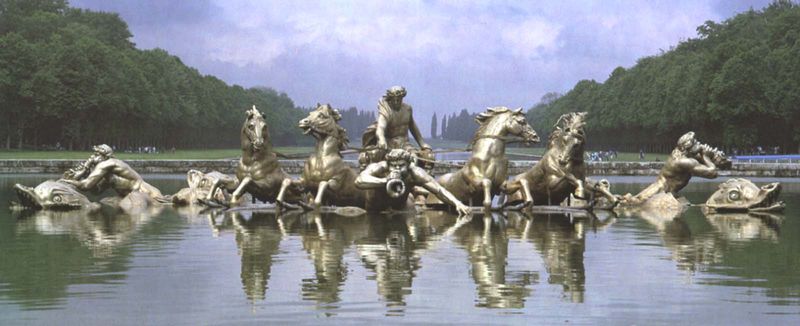
Titel: Sonnenwagen aus dem Apollo-Becken
Künstler: Jean-Baptiste Tuby
Standort: Versailles, Schlossgarten (EU - F)
Schlagwörter: wasser, landschaft, männer, park, horn, gewässer, brunnen, pferde, reiter, skulptur, sattel, muskeln, bronze, reflexion, foto, mythologie, versunken, halb, wesen, fabelwesen, blasen, ungeheuer